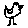
Label: bird